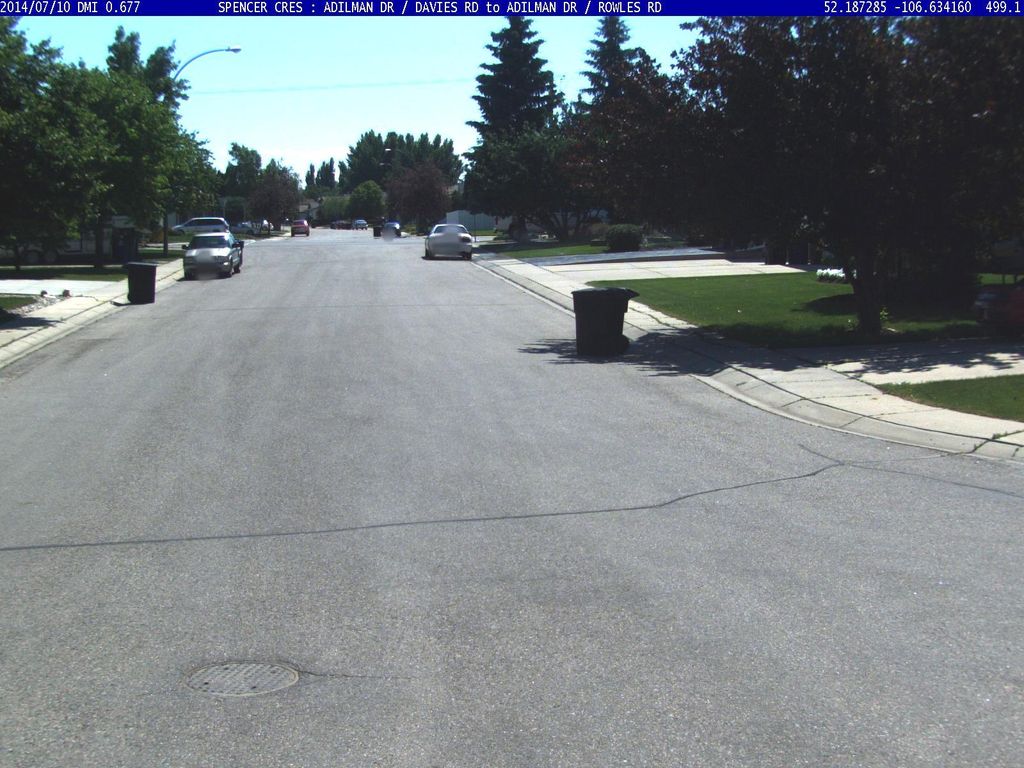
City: saskatoon